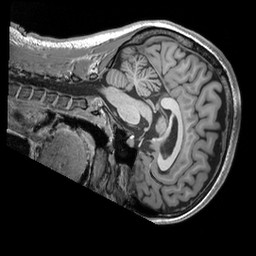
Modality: T1w
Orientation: sagittal
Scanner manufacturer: siemens
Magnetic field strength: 3 T
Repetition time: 2.53 s
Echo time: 0.00298 s